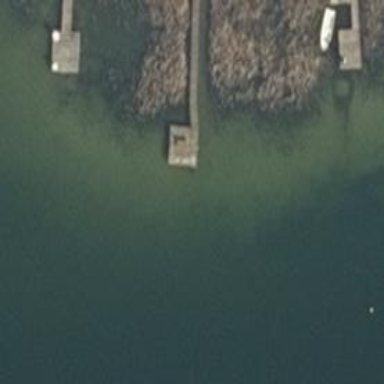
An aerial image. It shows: Man-made pier.